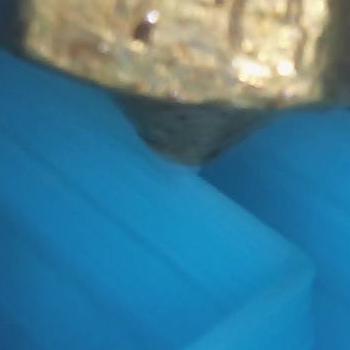
Flow rate: 188%